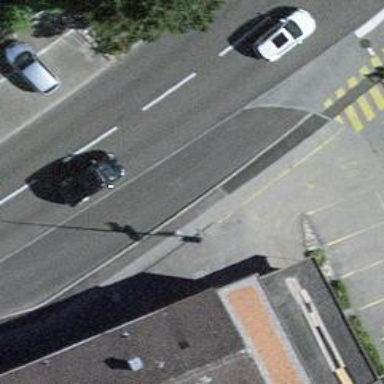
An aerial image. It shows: Bus stop with sheltered platform for public transport.